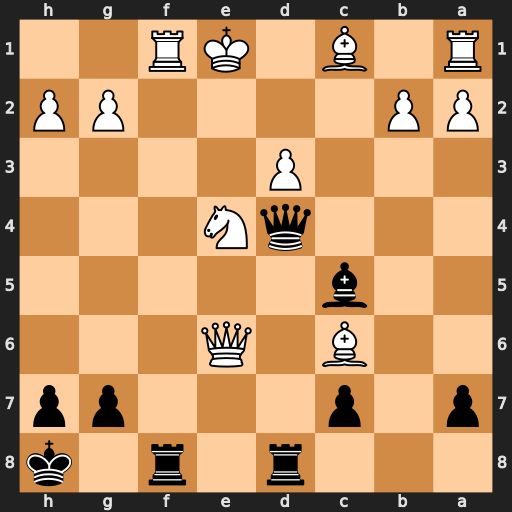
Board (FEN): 3r1r1k/p1p3pp/2B1Q3/2b5/3qN3/3P4/PP4PP/R1B1KR2
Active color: b
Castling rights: Q
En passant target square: -
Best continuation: Rxf1+ Kxf1 Qxd3+ Ke1 Qd1#